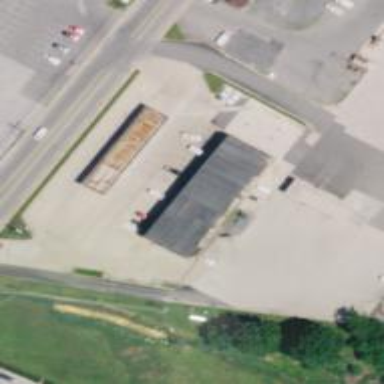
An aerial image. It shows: Convenience shop.